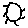
Label: sun